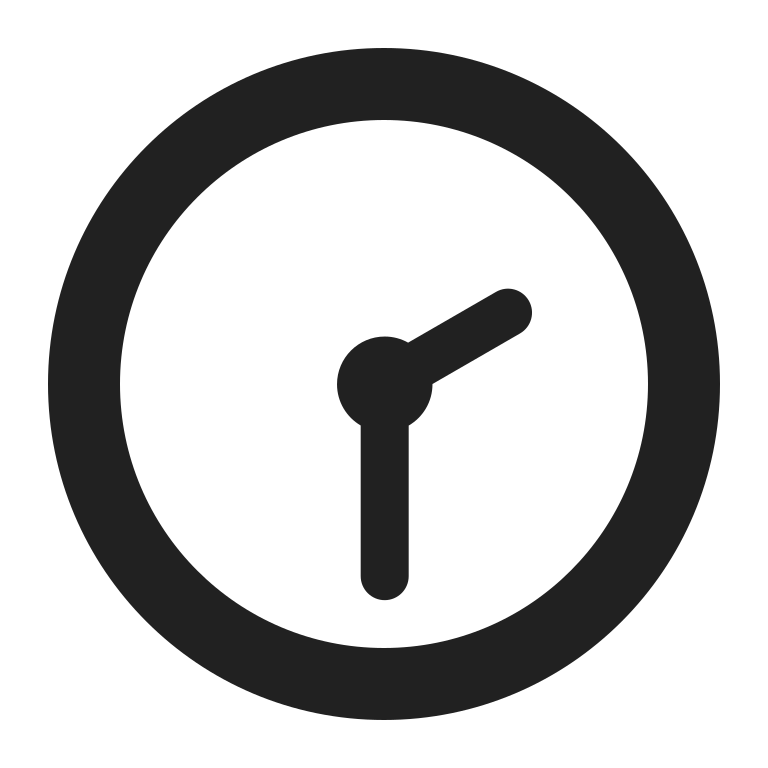
two thirty high contrast